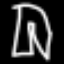
Label: pants